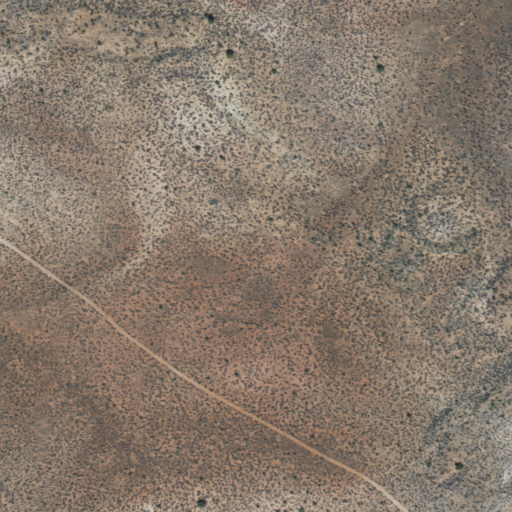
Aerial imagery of cliff(s) in Arizona named Whitmore Point containing only shrub